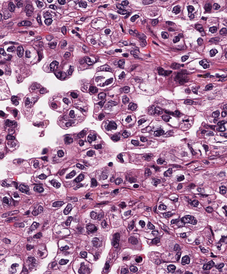
Tumor epithelial tissue: yes
Tumor-associated stroma tissue: no
Normal tissue: no